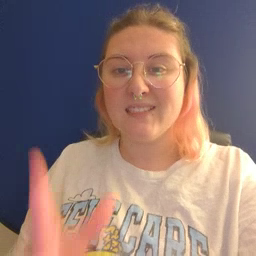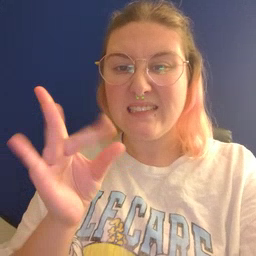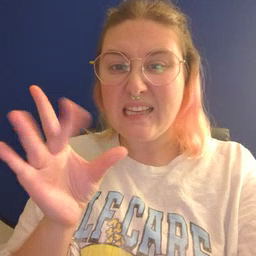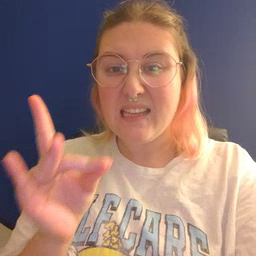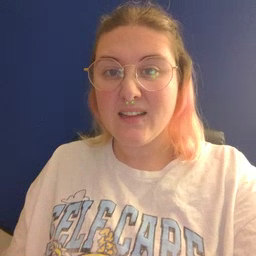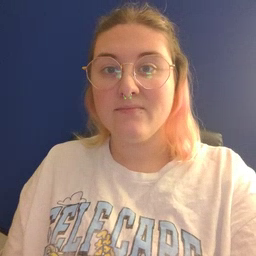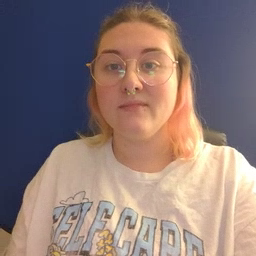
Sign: sticky